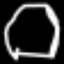
Label: octagon